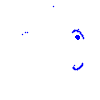
Particle: electron